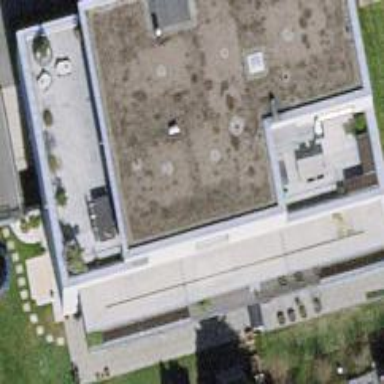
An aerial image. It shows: Flat-roofed building.